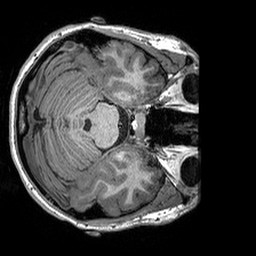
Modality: T1w
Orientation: axial
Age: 21
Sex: female
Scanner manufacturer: siemens
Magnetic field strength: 3 T
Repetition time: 2.3 s
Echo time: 0.00298 s